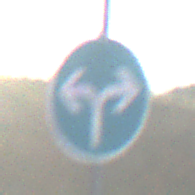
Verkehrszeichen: VorgeschriebeneFahrtrichtungRechtsOderLinks
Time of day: SunriseSunset
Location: Outdoor (Nature)
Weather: Clear
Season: NotSpecified
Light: Natural